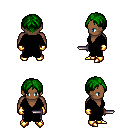
a pixel art fantasy rpg character, male body template, human, dark skin, black robe, metal pants, green parted hairstyle, gold gloves, gold boots, dagger, four views (front, back, left, right), 2x2 character sprite sheet, small pixel art, hard edges, no anti-aliasing